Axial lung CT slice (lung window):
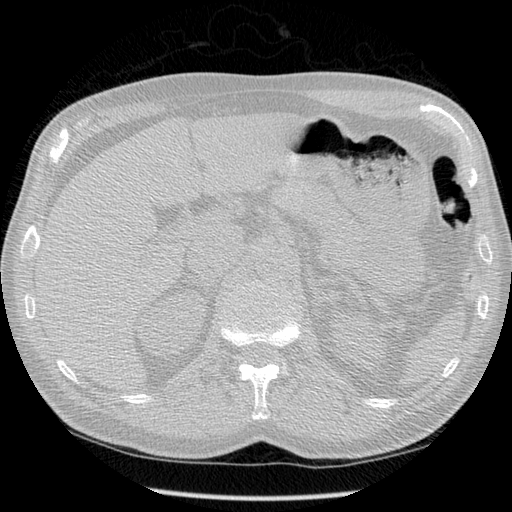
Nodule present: no